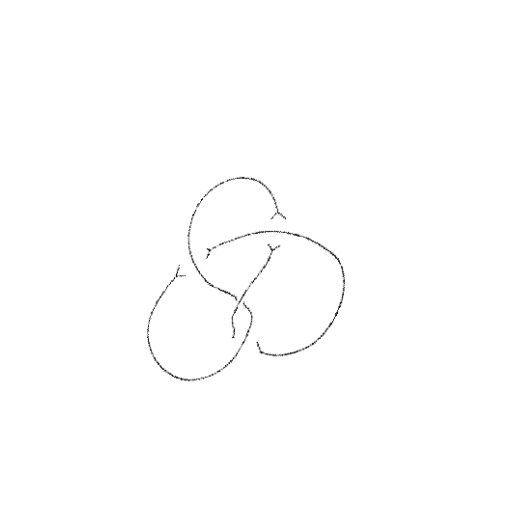
Crossing number: 4